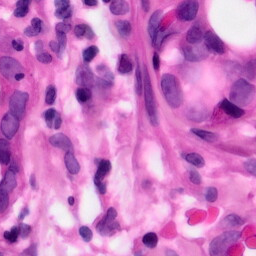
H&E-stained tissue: Pancreatic